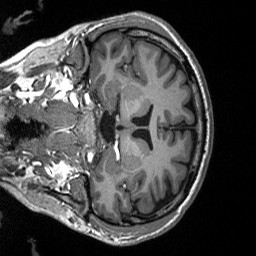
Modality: T1w
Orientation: coronal
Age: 36
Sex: male
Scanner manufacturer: siemens
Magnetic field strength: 3 T
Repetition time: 2.53 s
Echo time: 0.00219 s